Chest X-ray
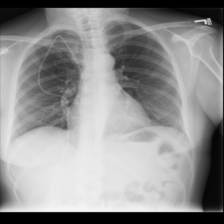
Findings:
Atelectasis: negative
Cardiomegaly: negative
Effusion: negative
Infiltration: negative
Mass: negative
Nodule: negative
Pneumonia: negative
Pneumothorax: negative
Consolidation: negative
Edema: negative
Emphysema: negative
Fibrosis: negative
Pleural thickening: negative
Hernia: negative